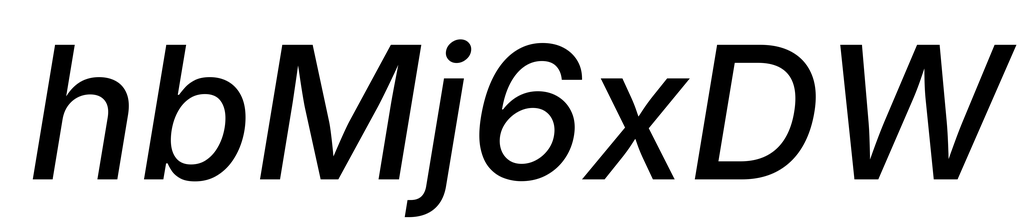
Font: Inter-Italic_Medium_Italic